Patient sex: M
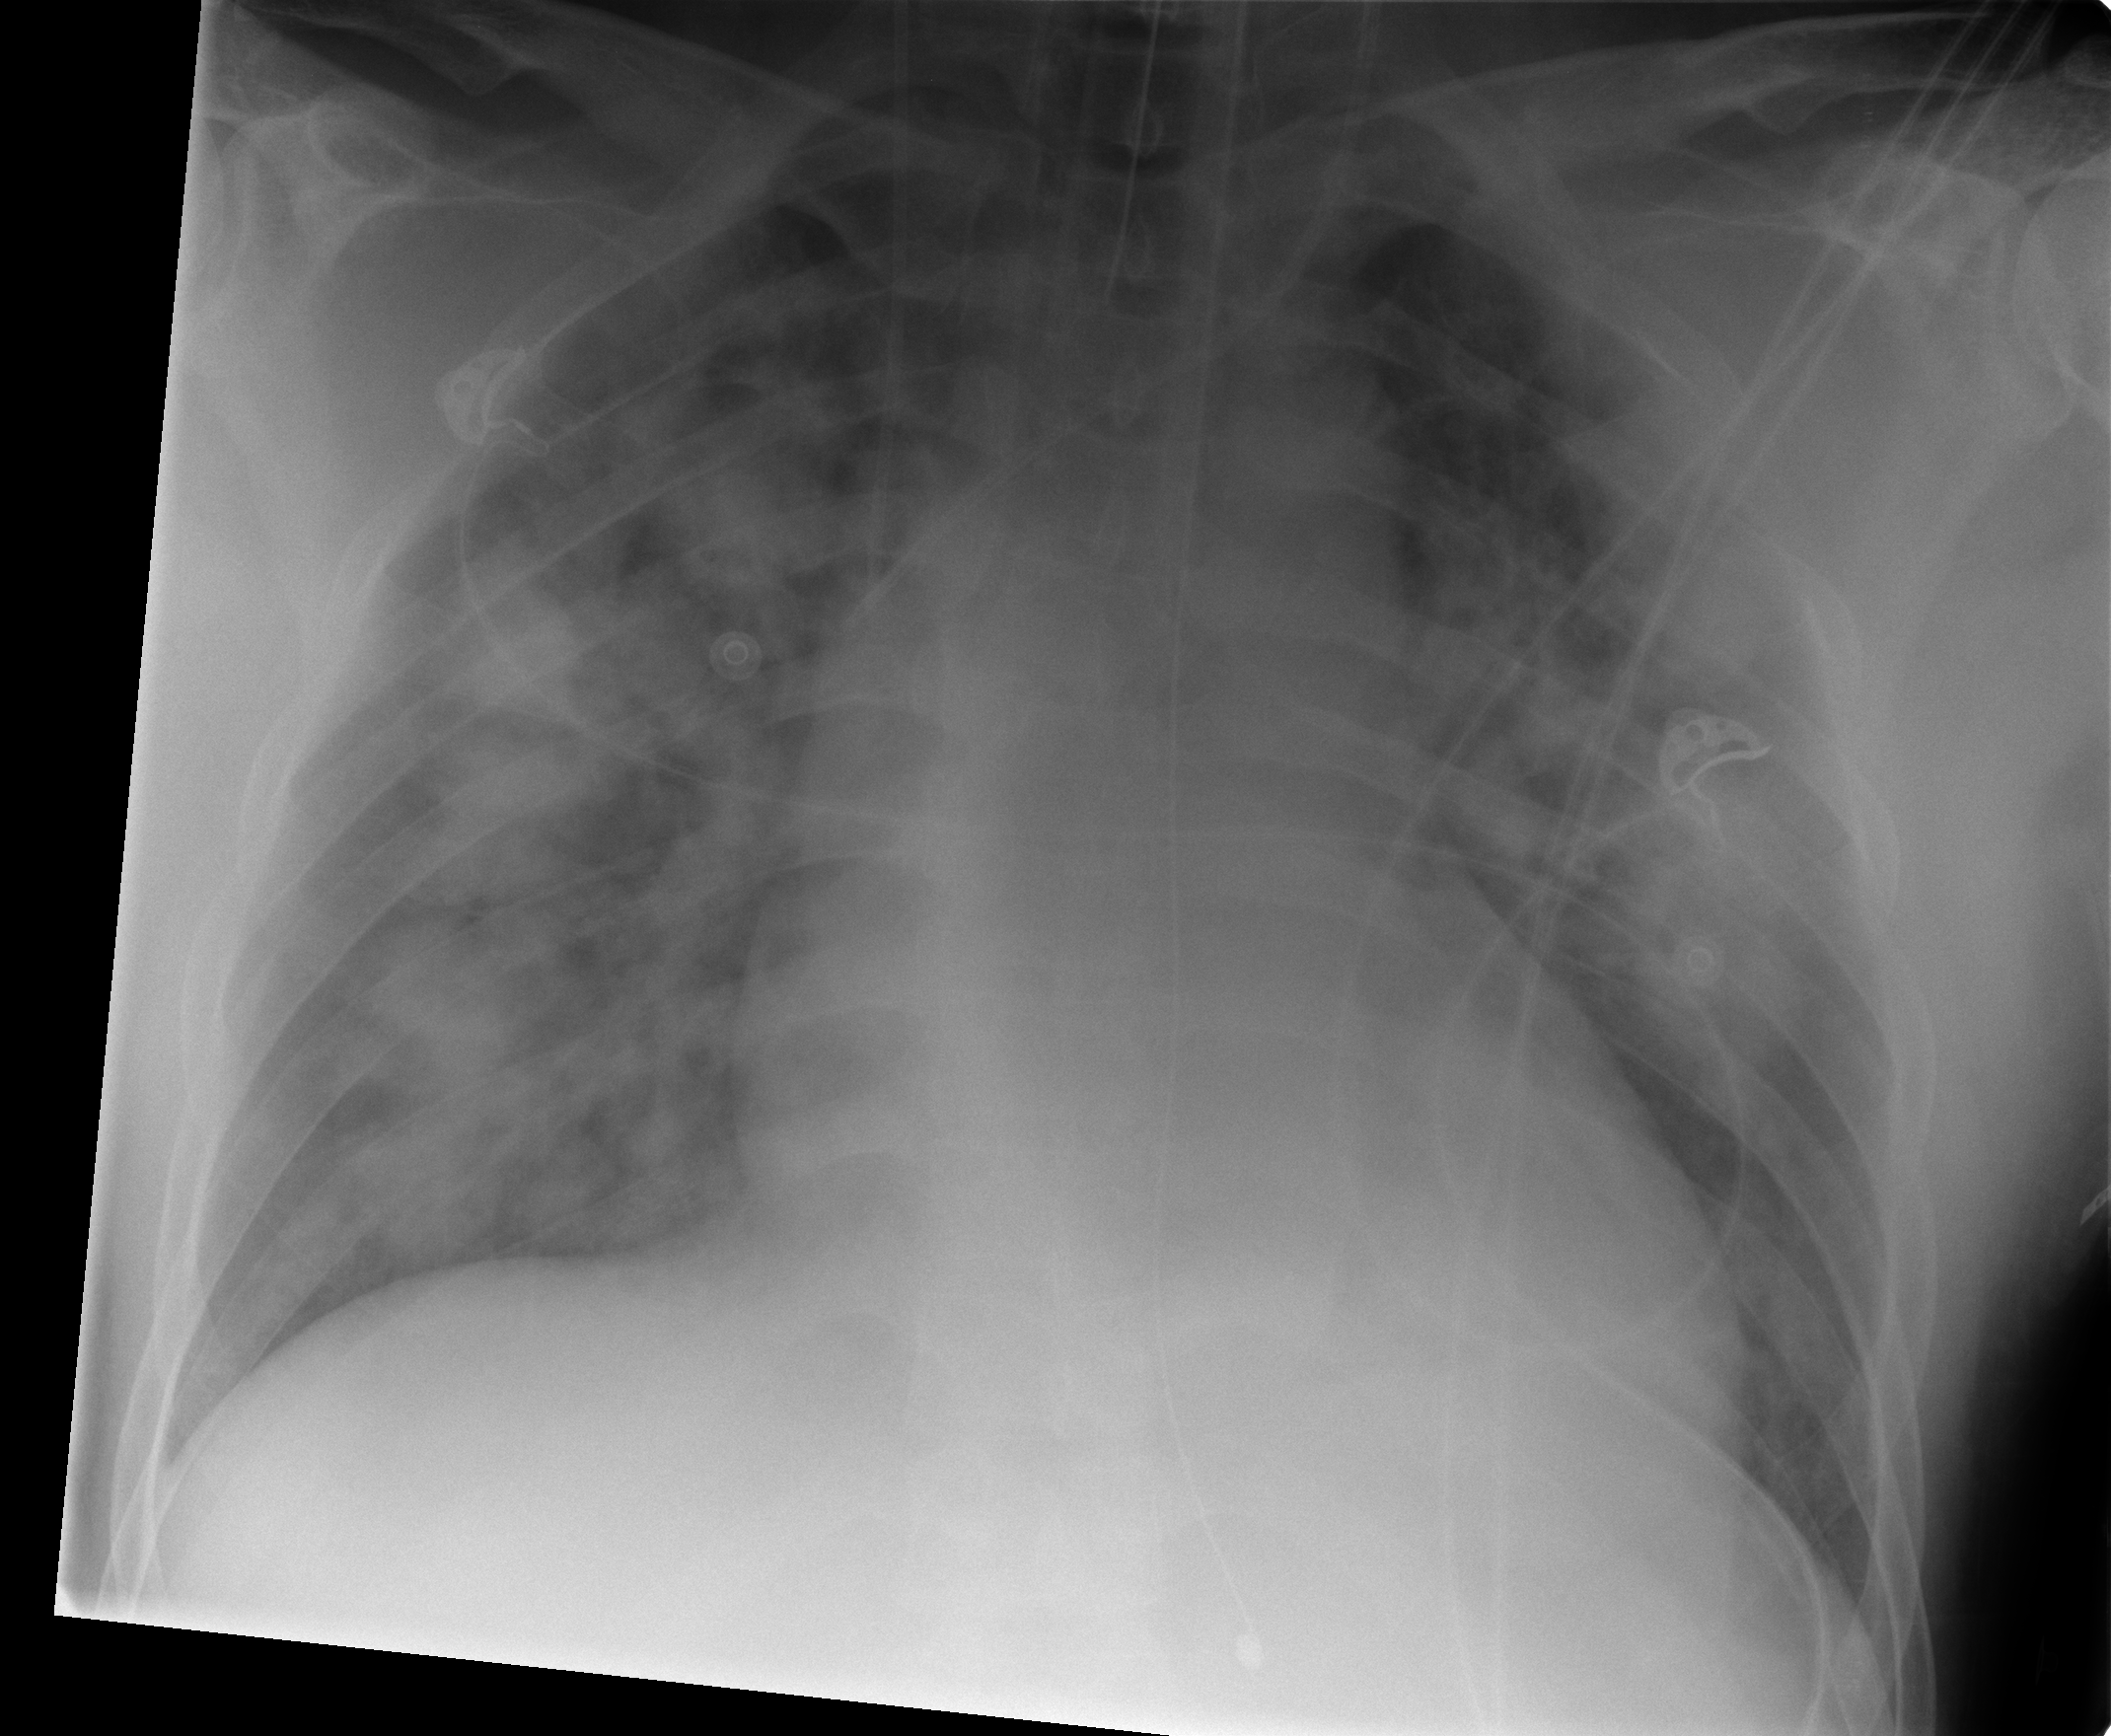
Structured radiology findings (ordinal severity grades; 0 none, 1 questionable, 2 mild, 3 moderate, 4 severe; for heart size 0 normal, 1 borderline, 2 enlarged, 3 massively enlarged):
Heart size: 2
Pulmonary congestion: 3
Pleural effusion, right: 0
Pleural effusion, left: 0
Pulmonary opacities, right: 3
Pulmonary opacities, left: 3
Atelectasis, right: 0
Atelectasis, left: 0